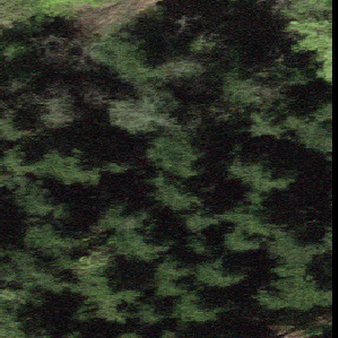
Label: other